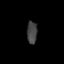
Tissue: skin
Cell type: Epithelial cells
Senescence score: 0.8794
Nuclear area (px): 228
Mean DAPI intensity: 65.57